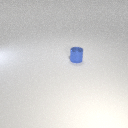
small blue metal cylinder